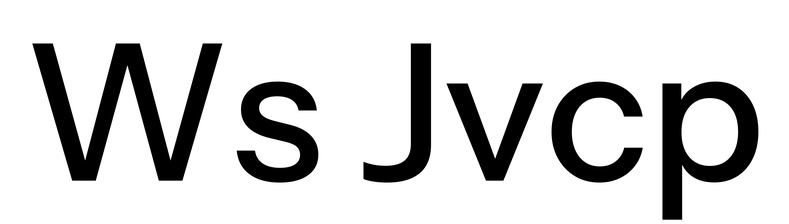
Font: InstrumentSans_Medium